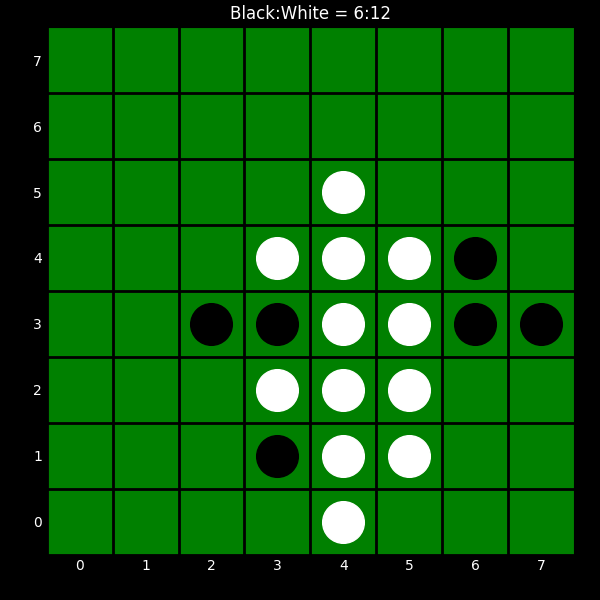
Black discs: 6
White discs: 12